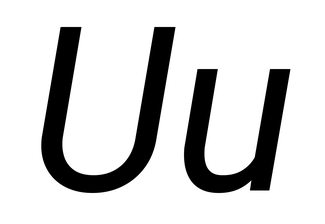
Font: Roboto-Italic_Italic